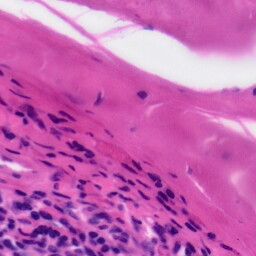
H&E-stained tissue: Tonsil